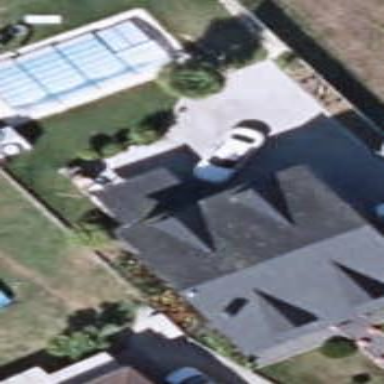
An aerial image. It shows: Simple house.